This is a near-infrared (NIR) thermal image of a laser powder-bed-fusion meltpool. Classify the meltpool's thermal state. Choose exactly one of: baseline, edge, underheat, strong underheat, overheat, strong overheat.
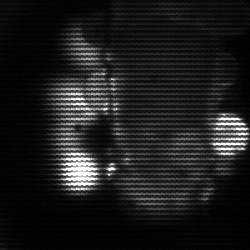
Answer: strong underheat